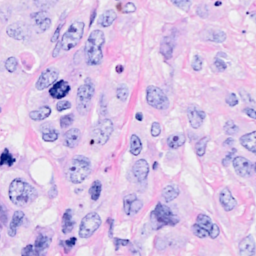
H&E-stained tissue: Breast